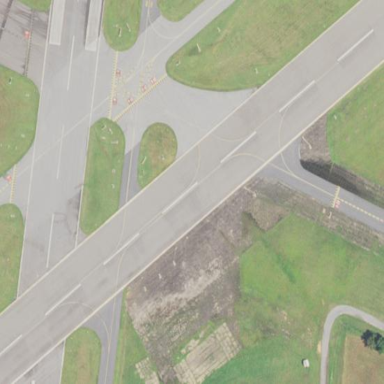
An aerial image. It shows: Asphalt taxiway at the airport area.